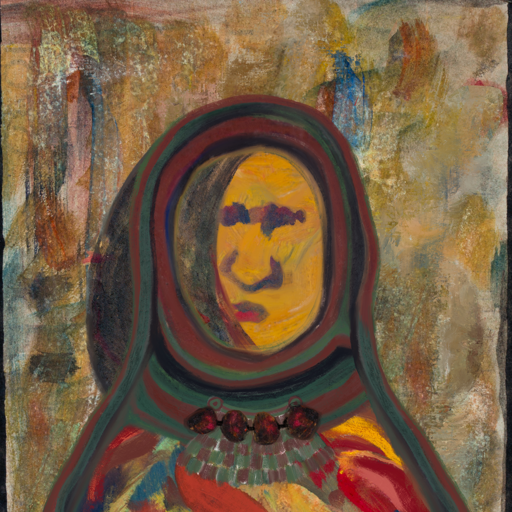
Background: Pipe, Head And Neck Front: After_Raid, Face Front: In_The_Sun, Bust: Mother_And_Son_Son, Hair Front: Gypsy_Mother, Head Accessory: After_Raid_Scarf, Second Necklace: After_Raid, Necklace: Mosgoul, Baby: Blank